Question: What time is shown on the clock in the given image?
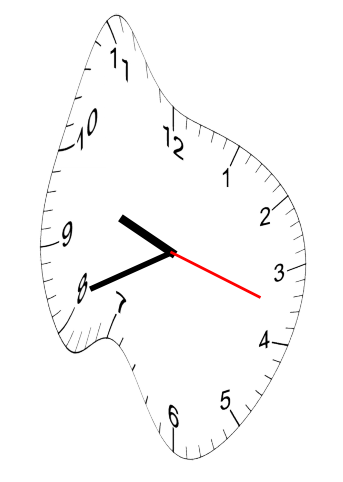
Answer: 09:41:18